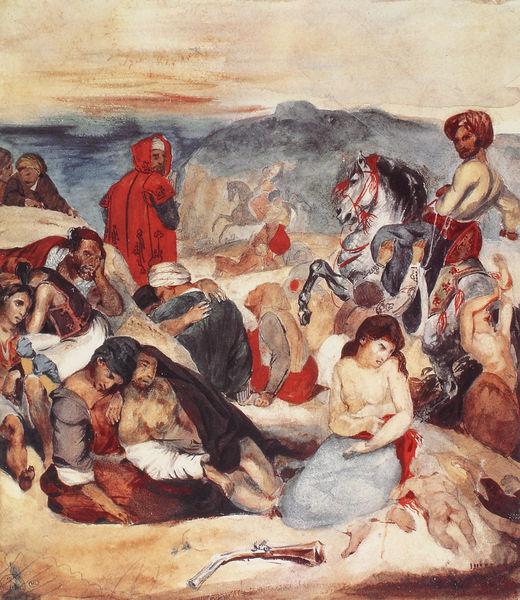
Titel: Studie für das Massaker von Chios
Künstler: Eugène Delacroix
Schlagwörter: blau, gemälde, himmel, meer, nackt, frauen, landschaft, menschen, bunt, männer, rot, gelage, leiche, tod, tot, trauer, horn, mantel, kind, pferd, reiter, zaumzeug, liegen, berge, modern, baby, rast, krieg, schlacht, bauch, abendrot, gefangen, waffen, waffe, gewehr, massaker, urban, eiche, schusswaffe, turban, perser, pistole, trompete, ser